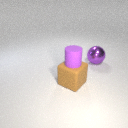
large brown rubber cube below small purple rubber cylinder